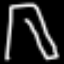
Label: pants